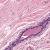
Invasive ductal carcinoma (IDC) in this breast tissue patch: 0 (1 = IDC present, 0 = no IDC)